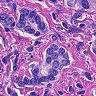
Metastatic tissue present: yes